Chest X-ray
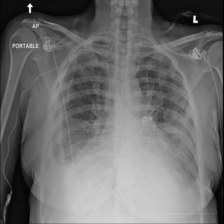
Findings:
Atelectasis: negative
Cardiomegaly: negative
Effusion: positive
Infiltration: positive
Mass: negative
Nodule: negative
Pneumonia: negative
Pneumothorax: negative
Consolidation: negative
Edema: negative
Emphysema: negative
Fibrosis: negative
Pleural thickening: negative
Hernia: negative